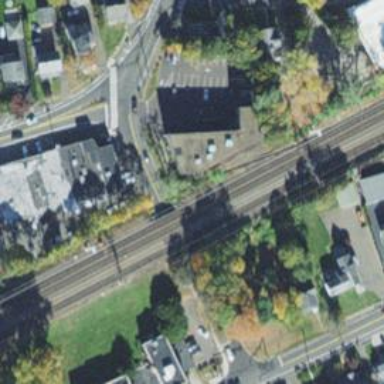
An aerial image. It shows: Bridge with electrified railway tracks featuring contact line.